Aerial crown-view tile of a tropical tree (Barro Colorado Island, Panama), acquired 20250616:
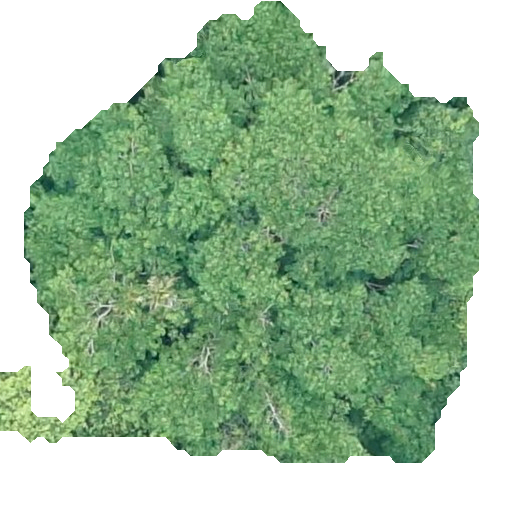
Species: Hura crepitans
GBIF accepted scientific name: Hura crepitans
Crown area: 236.009 m²